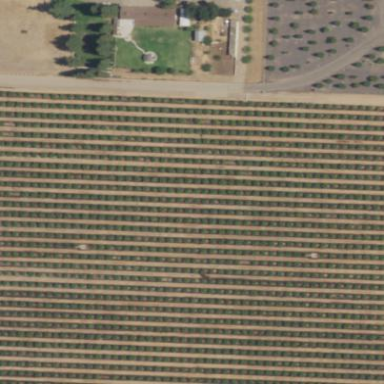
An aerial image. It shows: Orange orchard with rows of orange trees.